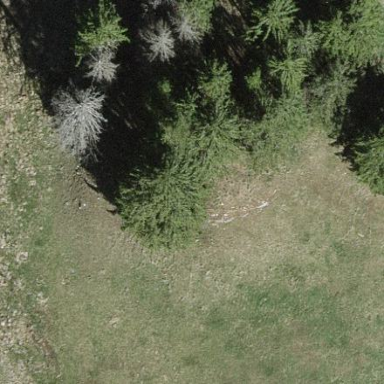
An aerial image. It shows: Forest area.